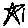
Label: star